Field crop: tomato
Growth stage: 1
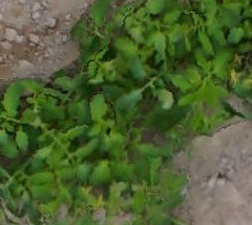
Species: tomato